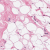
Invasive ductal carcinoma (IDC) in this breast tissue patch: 0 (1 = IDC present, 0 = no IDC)